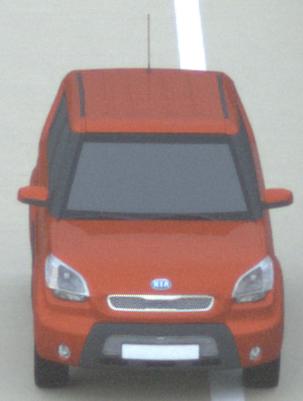
Make: KIA
Model: Soul 1.6
Detailed model: Soul (AM)
Model produced from: 2009/02
Model produced until: 2009/11
Doors: 5
Color: orange
Road condition: dry road
Daytime: sunrise or sunset
Contrast: low contrast